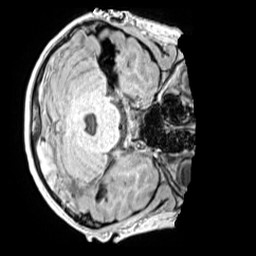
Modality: MP2RAGE
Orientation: axial
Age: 11
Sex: male
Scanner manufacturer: siemens
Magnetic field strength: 3 T
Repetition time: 4 s
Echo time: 0.00299 s